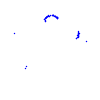
Particle: kaon